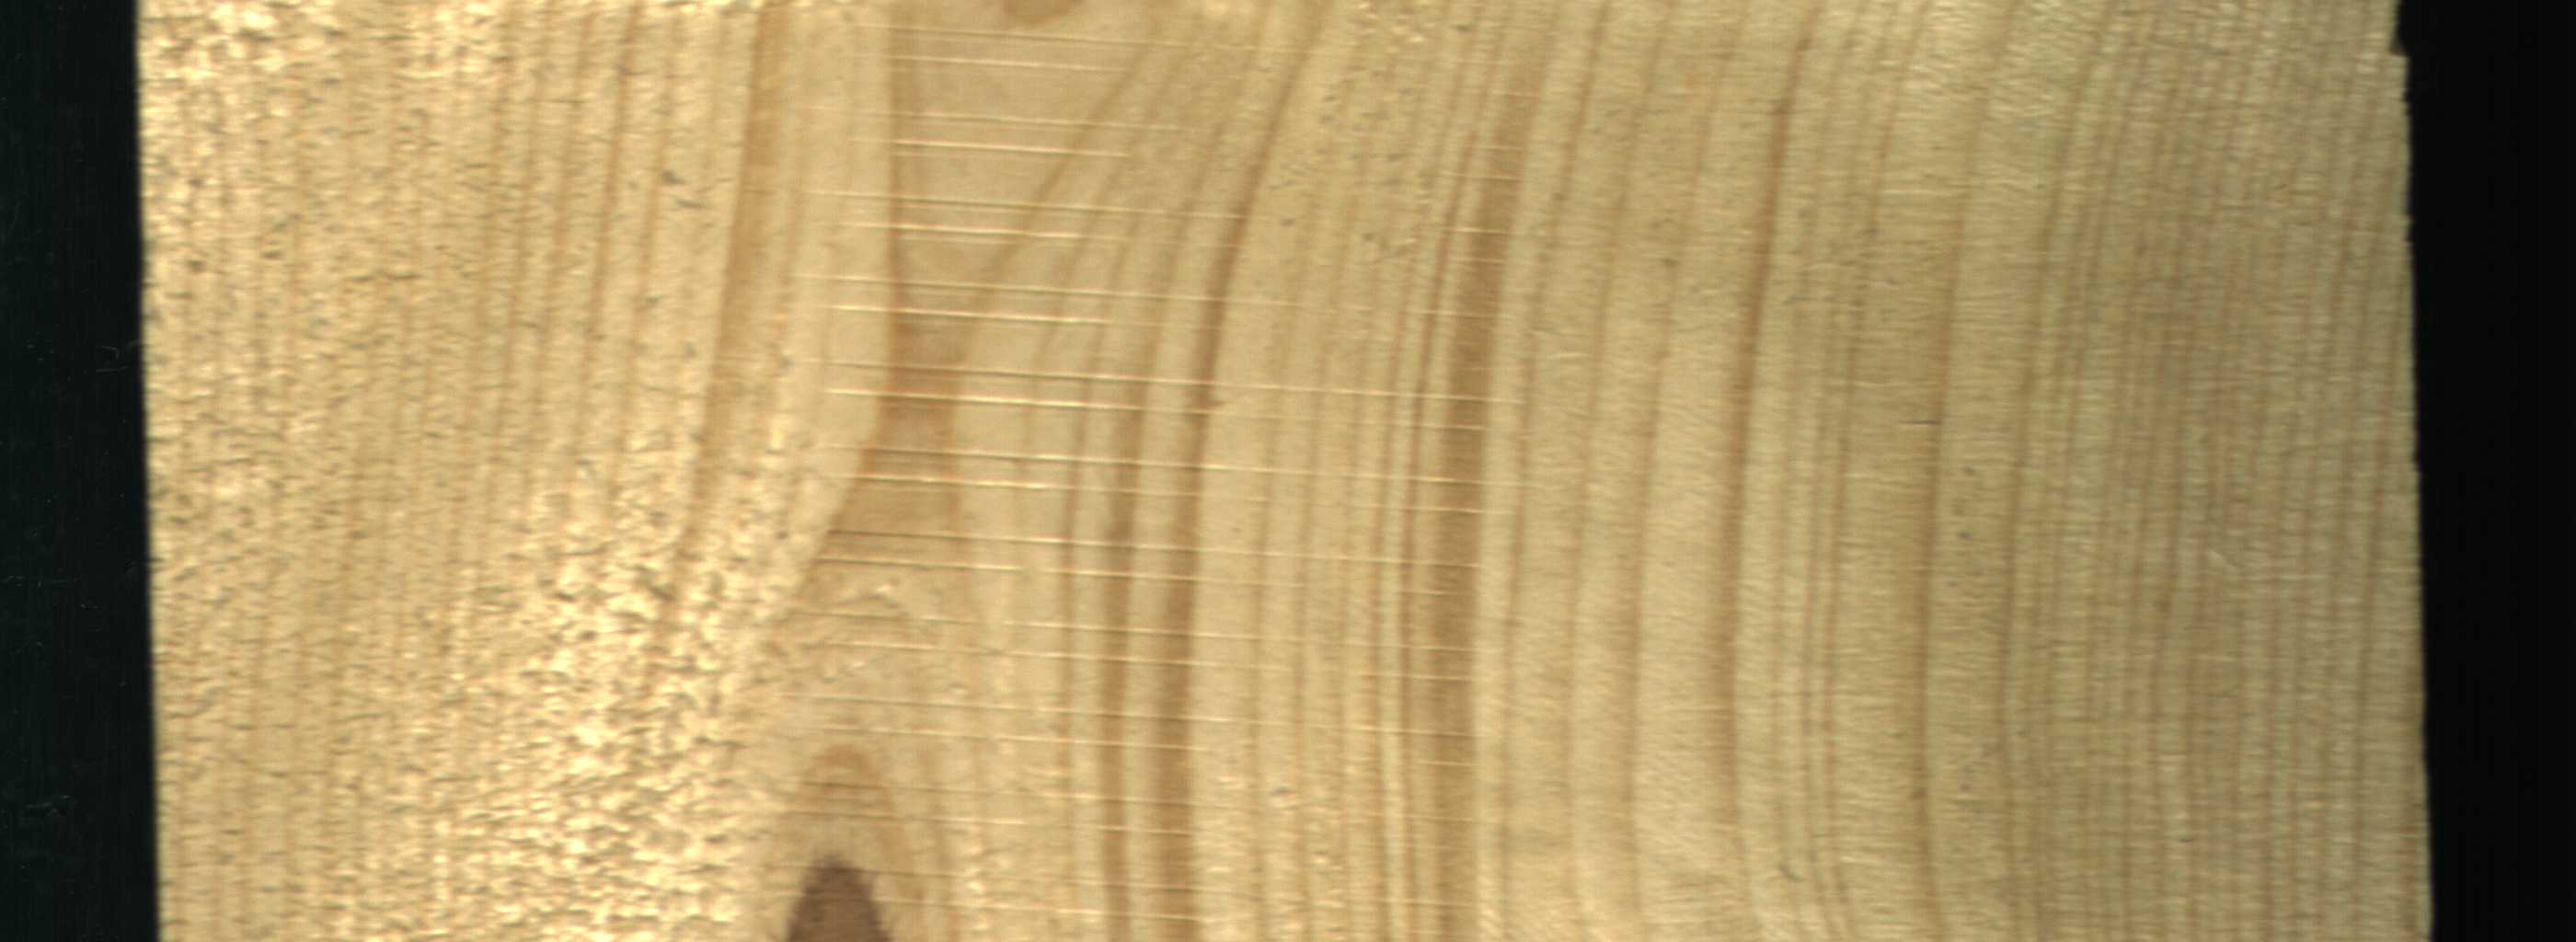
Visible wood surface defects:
Quartzity